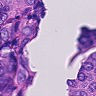
Metastatic tissue present: yes